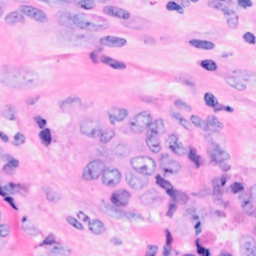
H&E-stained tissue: Breast